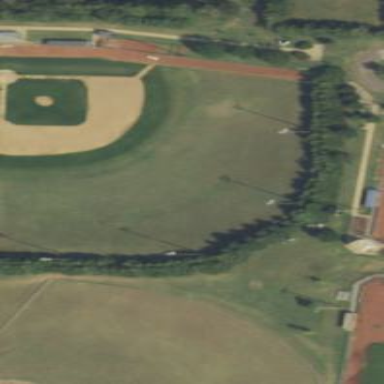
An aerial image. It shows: Baseball pitch for leisure and sports activities.